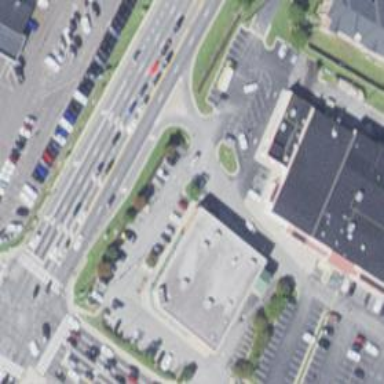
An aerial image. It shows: Retail building.